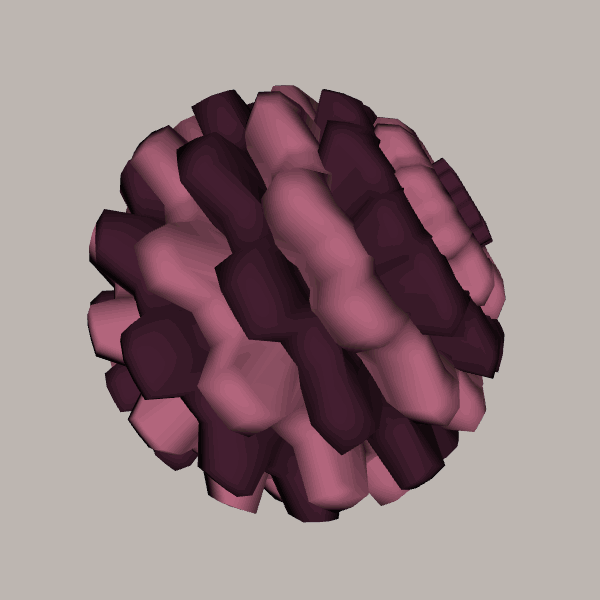
Background: light